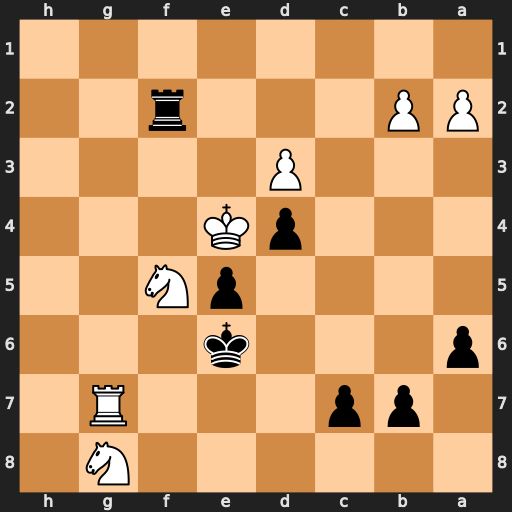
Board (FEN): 6N1/1pp3R1/p3k3/4pN2/3pK3/3P4/PP3r2/8
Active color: b
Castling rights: -
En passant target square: -
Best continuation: Rf4#